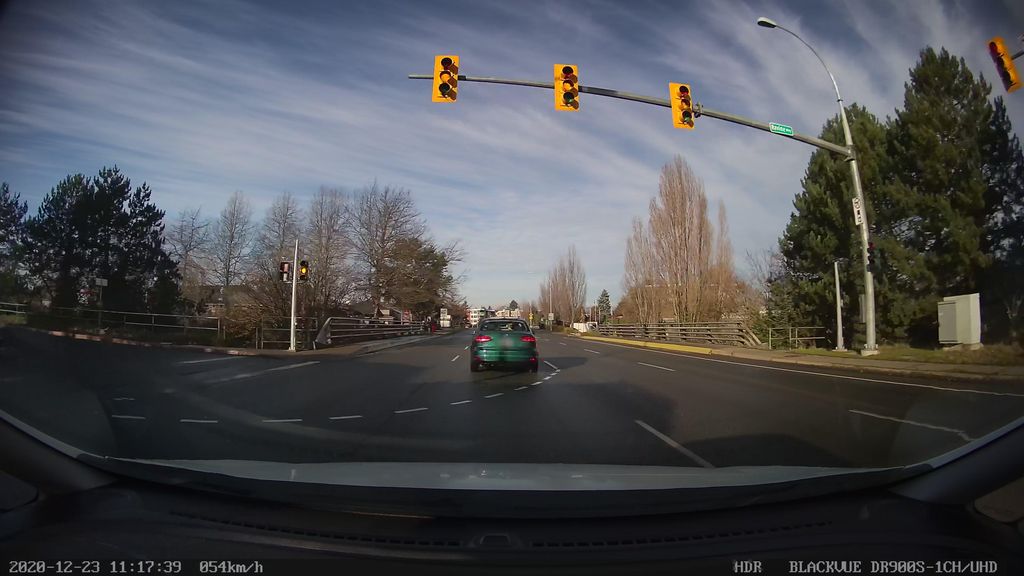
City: victoria